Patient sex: F
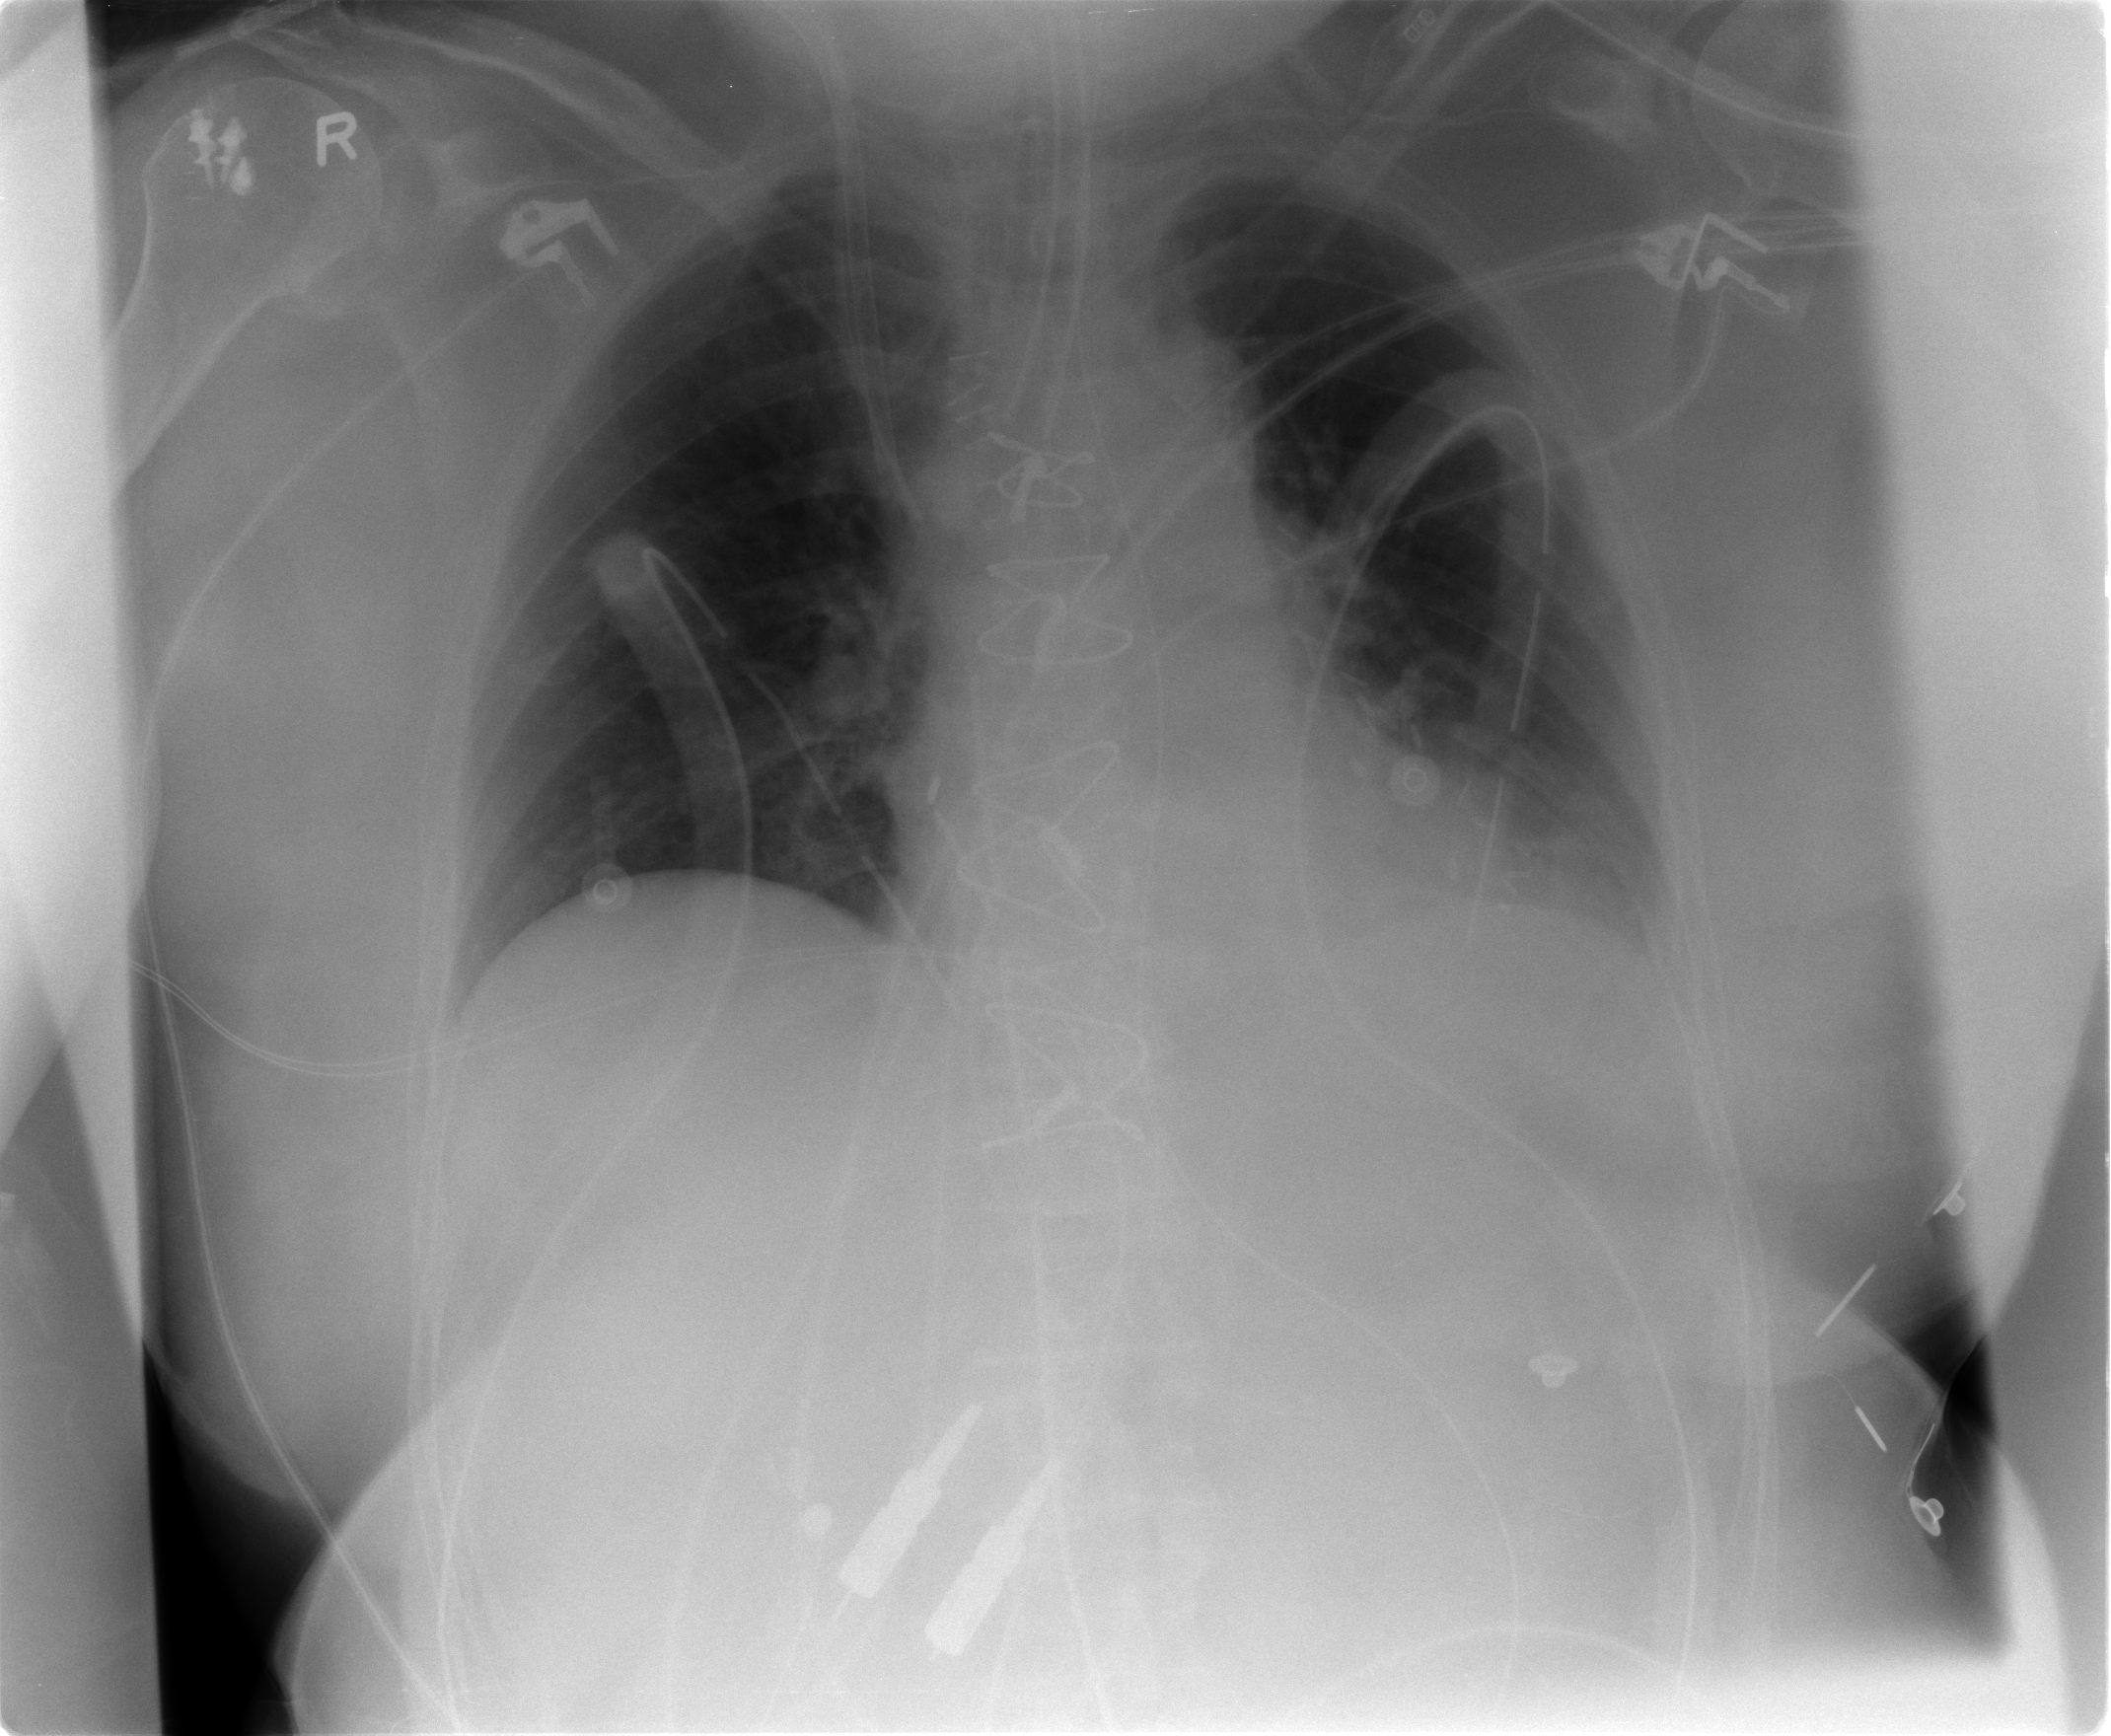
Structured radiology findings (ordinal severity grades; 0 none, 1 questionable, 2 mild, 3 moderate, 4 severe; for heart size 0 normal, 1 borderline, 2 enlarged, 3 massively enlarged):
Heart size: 2
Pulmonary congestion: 0
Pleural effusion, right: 0
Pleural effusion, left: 2
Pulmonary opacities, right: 0
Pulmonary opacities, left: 0
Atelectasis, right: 0
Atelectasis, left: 2